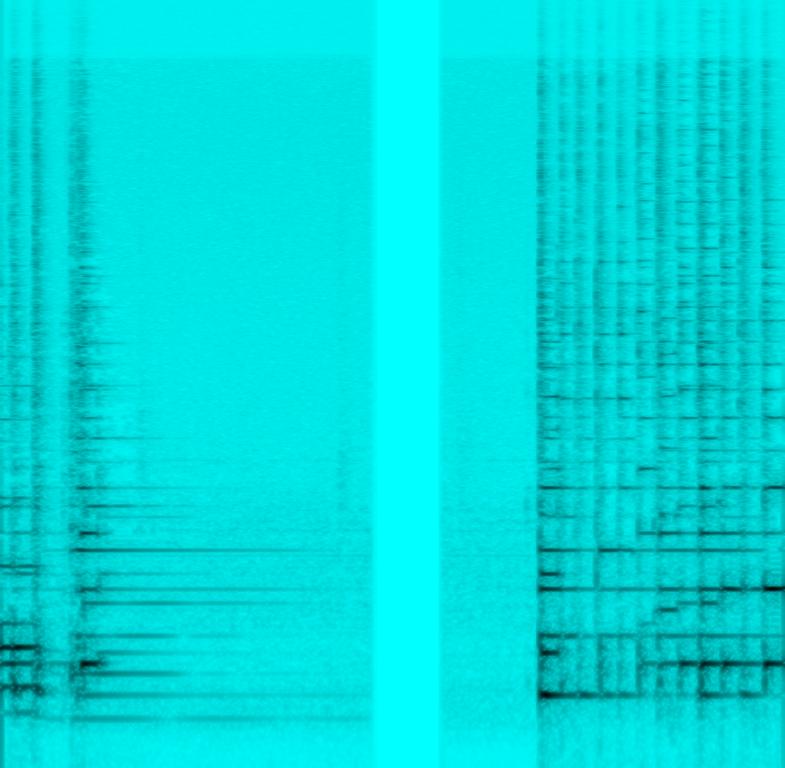
This song is a mandolin instrumental. The tempo is medium with a lively melody on the mandolin. The music is minimalist without  any other instruments. The music is high pitched, melodious and charming. This audio ends abruptly indicating that this could be a mandolin tutorial.